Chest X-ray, PA view. Patient: 51 years old, sex M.
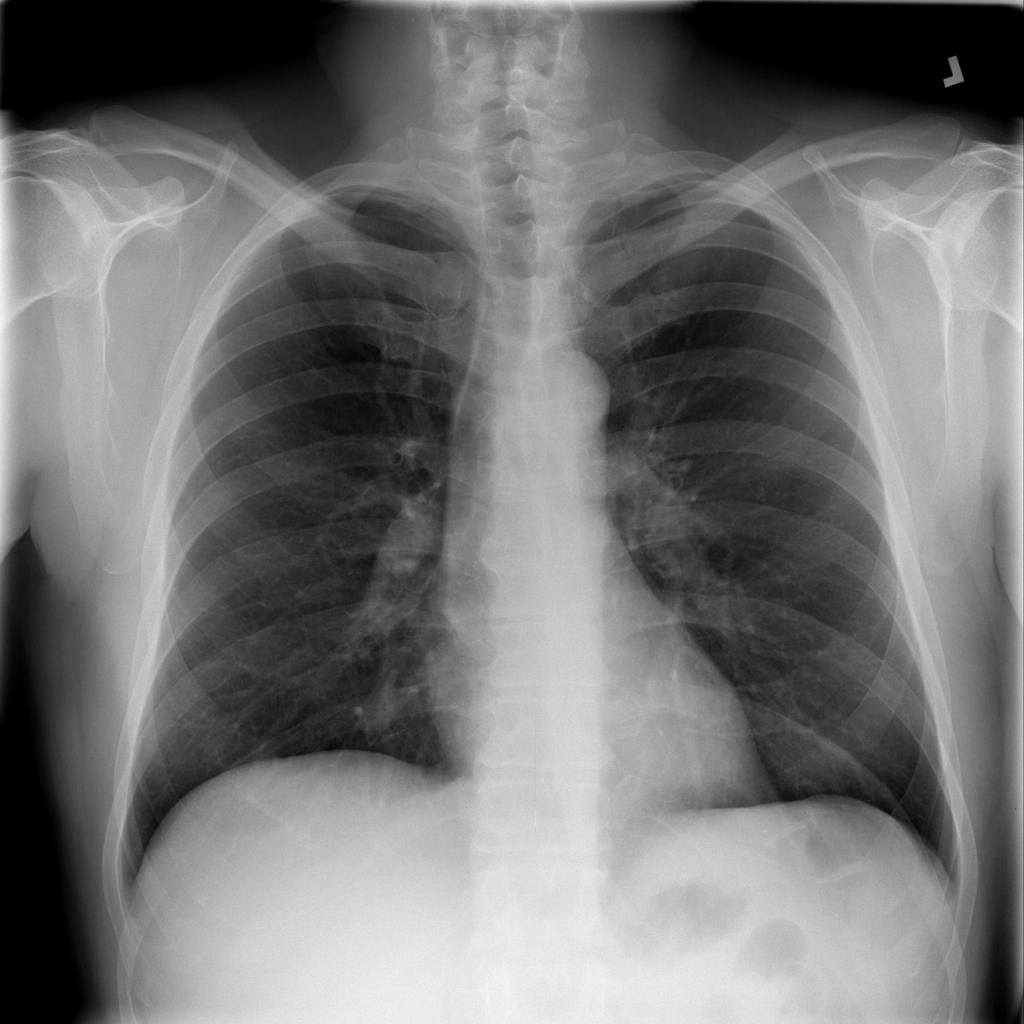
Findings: No Finding